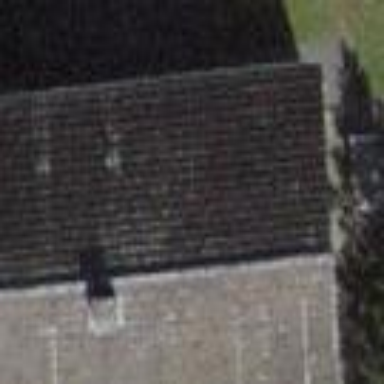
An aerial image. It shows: Building with tiled roof.